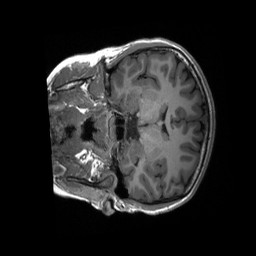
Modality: T1w
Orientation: coronal
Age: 14
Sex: female
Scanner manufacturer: siemens
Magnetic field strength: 3 T
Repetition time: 2.3 s
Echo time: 0.00232 s